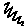
Label: zigzag